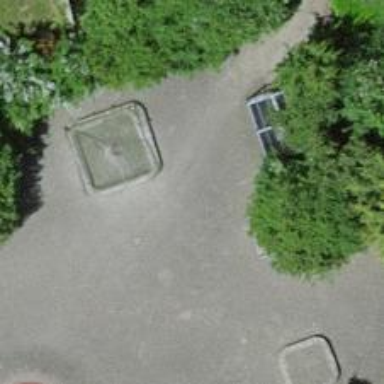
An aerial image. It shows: Surface covered with paving stones.